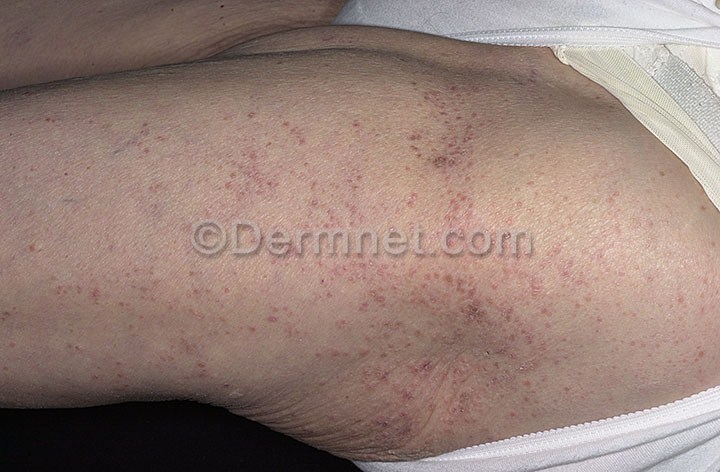
Disease: Nail Fungus and other Nail Disease